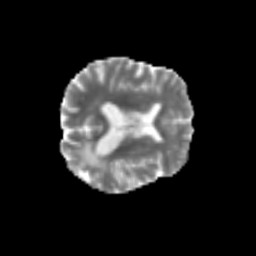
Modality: MD
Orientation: axial
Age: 70
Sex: female
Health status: ill
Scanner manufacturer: siemens
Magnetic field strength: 3 T
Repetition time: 8.7 s
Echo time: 0.11 s